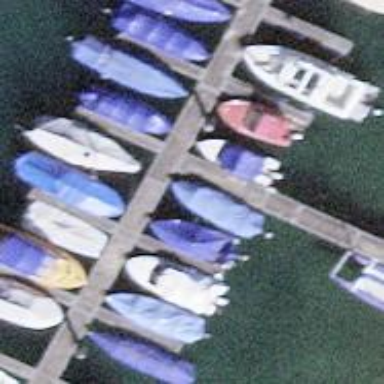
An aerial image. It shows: Man-made pier.